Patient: sex F, age 62
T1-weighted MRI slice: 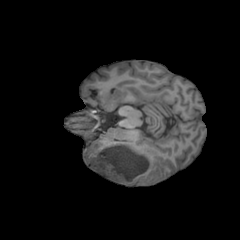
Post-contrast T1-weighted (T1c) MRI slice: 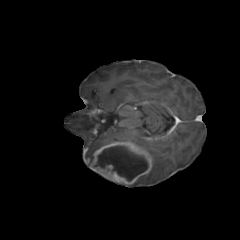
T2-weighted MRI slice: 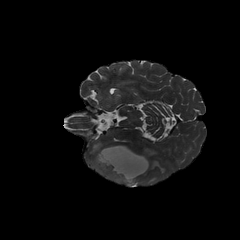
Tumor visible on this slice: yes
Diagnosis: Glioblastoma, IDH-wildtype
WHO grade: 4